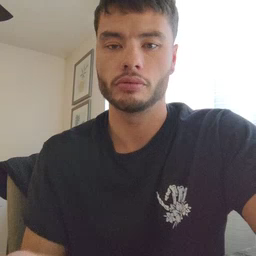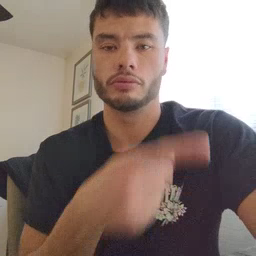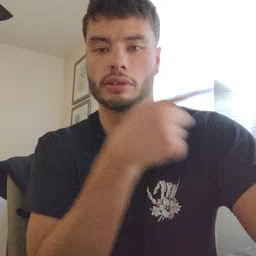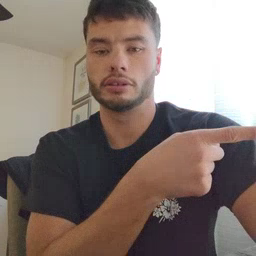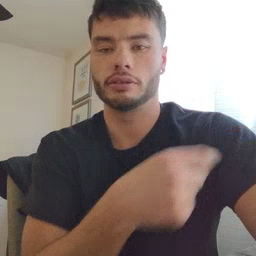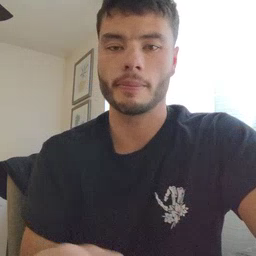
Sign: hesheit